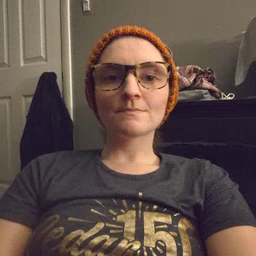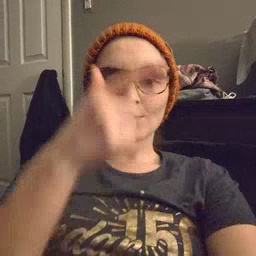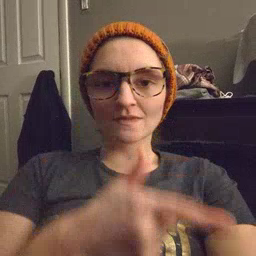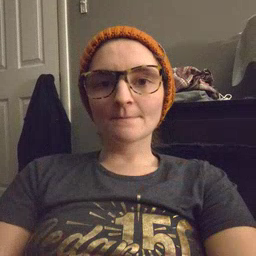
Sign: brother